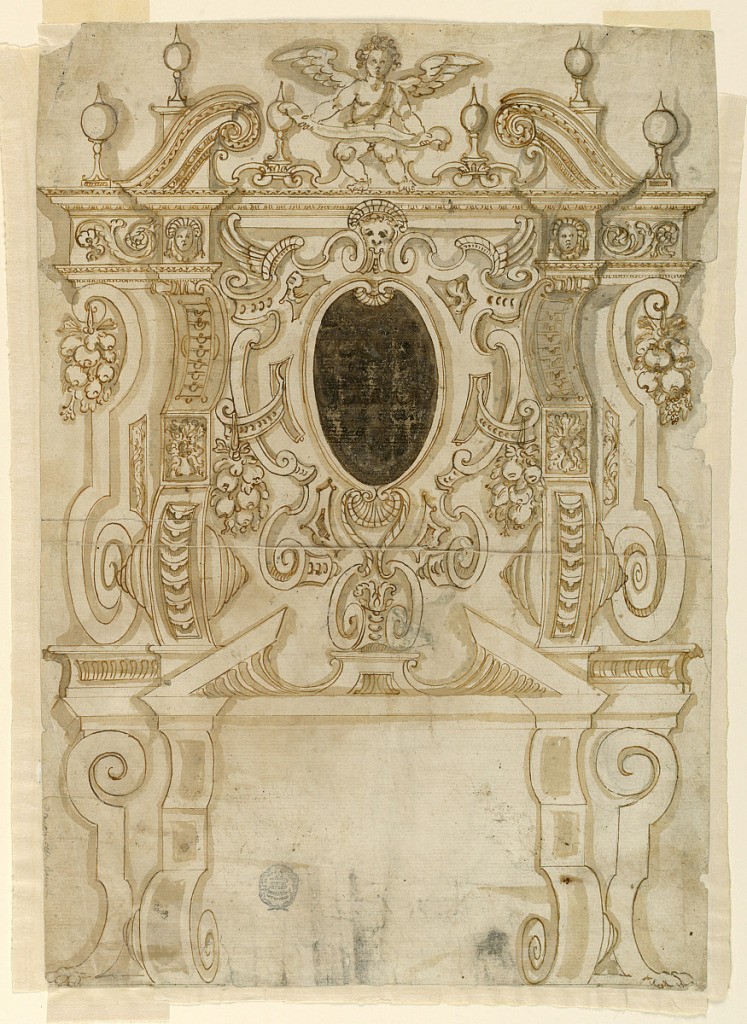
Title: A Chimneypiece
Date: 1575–1600
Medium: Chalk, pen and ink, brush and watercolor on paper
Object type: Drawing
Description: A chimney piece framed laterally by volutes. Above, a broken pediment, inside of which is a putto with scroll. Crest decorated with six pointed spheres. In the mantle is scrollwork framing an oval. Fruit hand from scrolls.